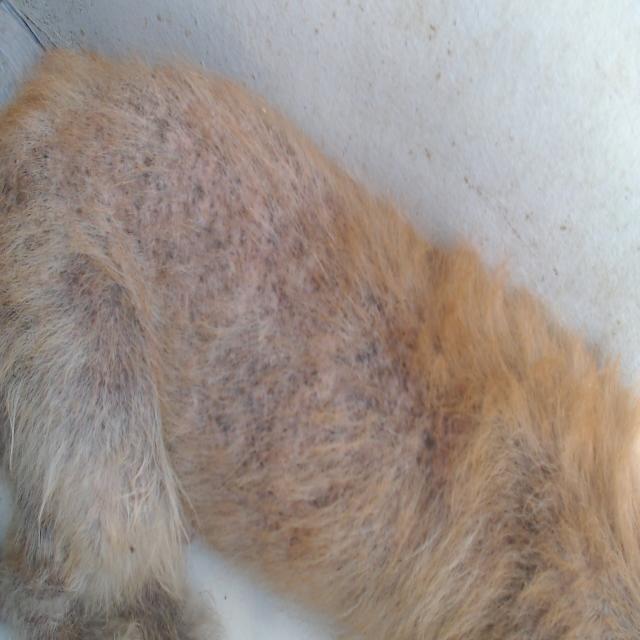
Canine demodicosis (Demodex mange) — caused by Demodex canis mites. Presents with alopecia, follicular papules, pustules, and comedones. Often localized on face and forelimbs.